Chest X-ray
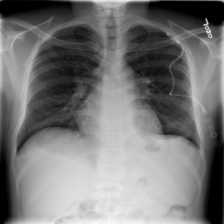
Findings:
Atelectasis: positive
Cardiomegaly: negative
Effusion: negative
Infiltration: negative
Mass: negative
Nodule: negative
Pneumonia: negative
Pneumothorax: positive
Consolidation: negative
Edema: negative
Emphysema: negative
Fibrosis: negative
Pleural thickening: negative
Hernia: negative